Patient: sex F, age 58
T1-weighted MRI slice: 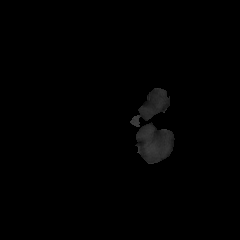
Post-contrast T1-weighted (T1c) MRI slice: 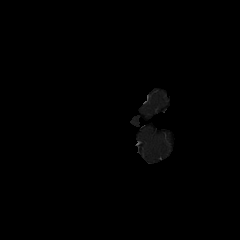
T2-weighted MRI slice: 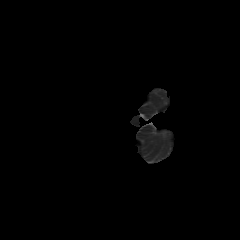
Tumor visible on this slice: no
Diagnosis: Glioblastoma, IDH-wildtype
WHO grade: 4